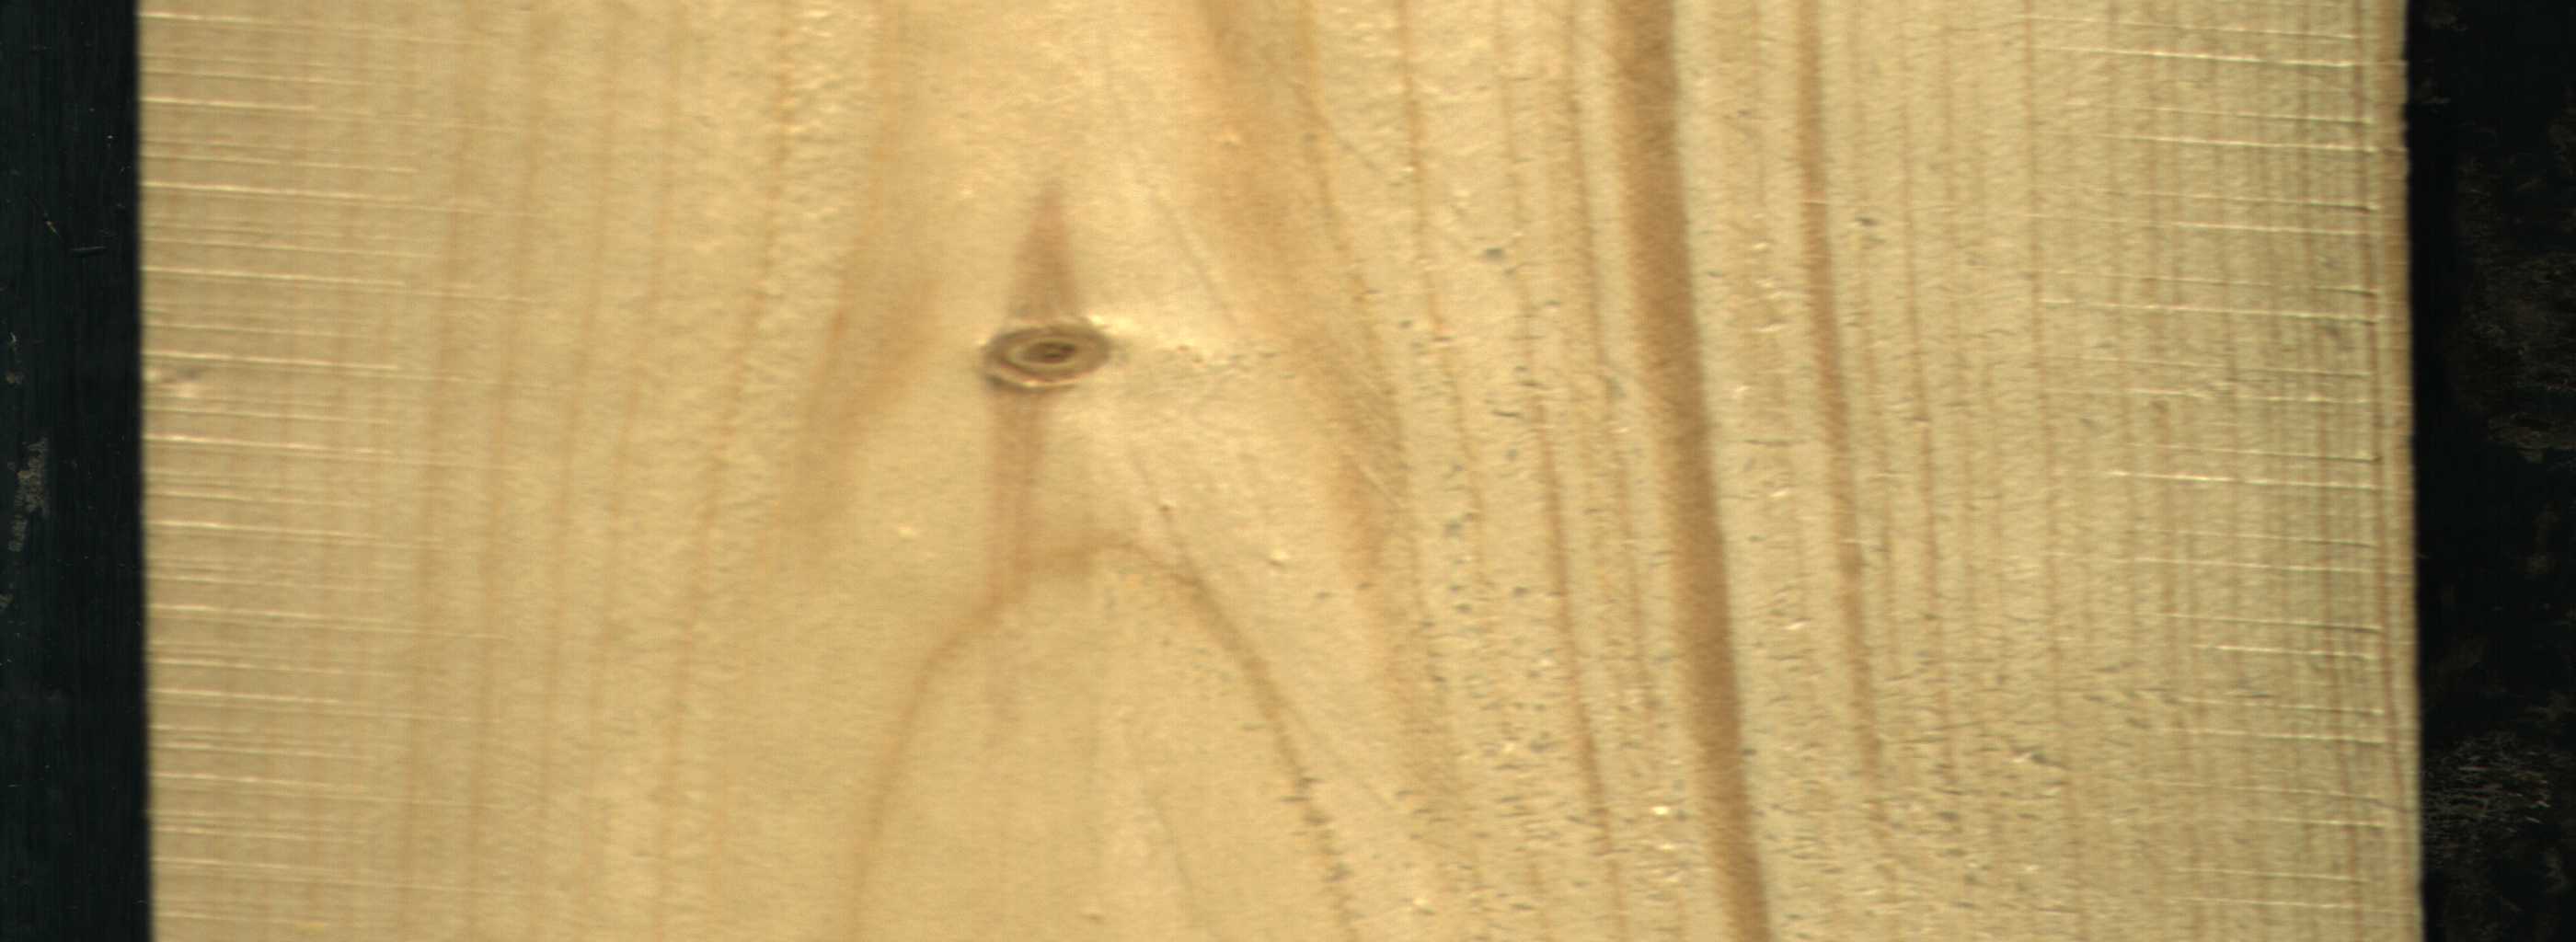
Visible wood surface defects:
Live_Knot